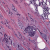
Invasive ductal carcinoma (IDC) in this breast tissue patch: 1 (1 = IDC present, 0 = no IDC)